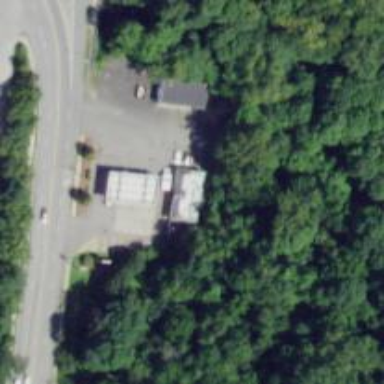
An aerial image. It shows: Convenience shop.